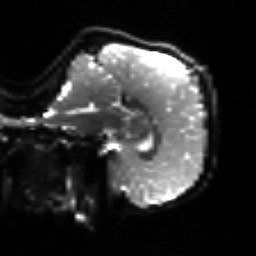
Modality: sbref
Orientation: sagittal
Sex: male
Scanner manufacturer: siemens
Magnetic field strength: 3 T
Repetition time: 5 s
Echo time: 0.071 s